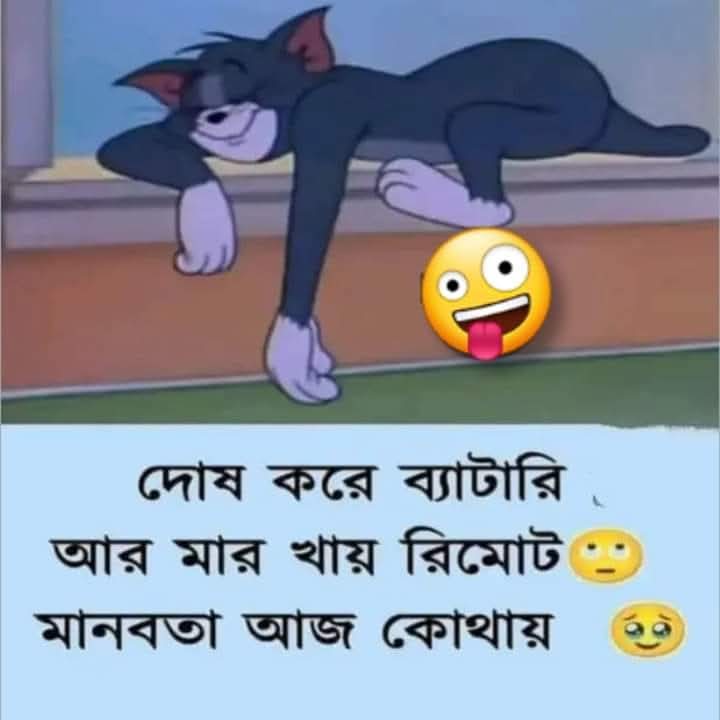
Text: দোষ করে ব্যাটারি আর মার খায় রিমোট
মানবতা আজ কোথায়
Label: Non Hate